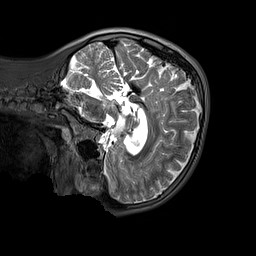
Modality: T2w
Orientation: sagittal
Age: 11
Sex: male
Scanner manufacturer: siemens
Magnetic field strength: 3 T
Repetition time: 3.2 s
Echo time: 0.408 s